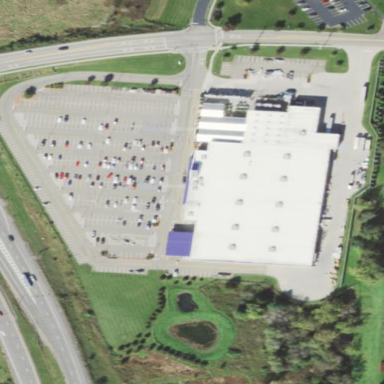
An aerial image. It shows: Retail area.